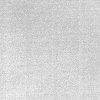
Atmospheric dust classification: dusty